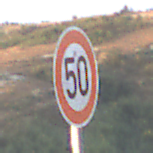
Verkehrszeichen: Geschwindigkeit50
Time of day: SunriseSunset
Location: Outdoor (Nature)
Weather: PartlyCloudy
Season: NotSpecified
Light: Natural